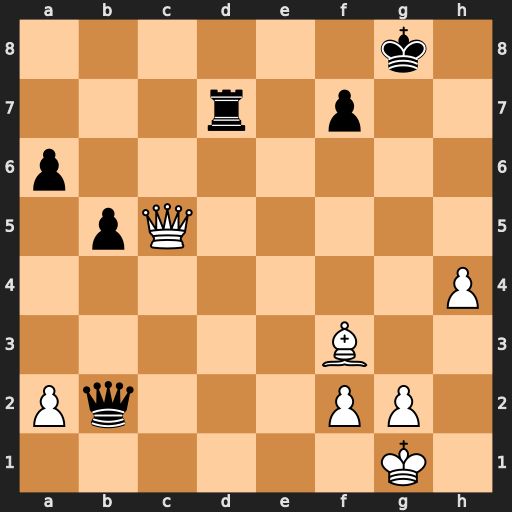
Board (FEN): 6k1/3r1p2/p7/1pQ5/7P/5B2/Pq3PP1/6K1
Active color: w
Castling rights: -
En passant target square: -
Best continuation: Qc8+ Kg7 Qxd7